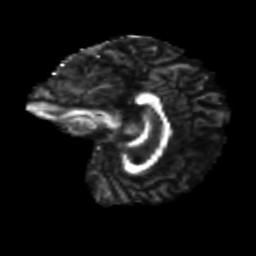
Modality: FA
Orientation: sagittal
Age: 24
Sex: male
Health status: healthy
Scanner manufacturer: siemens
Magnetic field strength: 3 T
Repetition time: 8.6 s
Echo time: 0.095 s